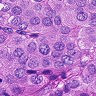
Metastatic tissue present: yes